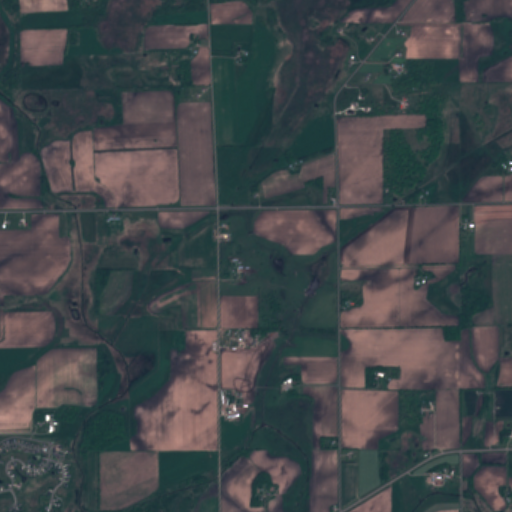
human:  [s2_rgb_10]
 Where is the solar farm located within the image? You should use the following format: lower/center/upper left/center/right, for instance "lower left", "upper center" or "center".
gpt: The solar farm is located in the lower right of the image.
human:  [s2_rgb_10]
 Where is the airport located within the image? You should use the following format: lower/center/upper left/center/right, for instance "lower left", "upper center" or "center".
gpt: There is no airport in the image.